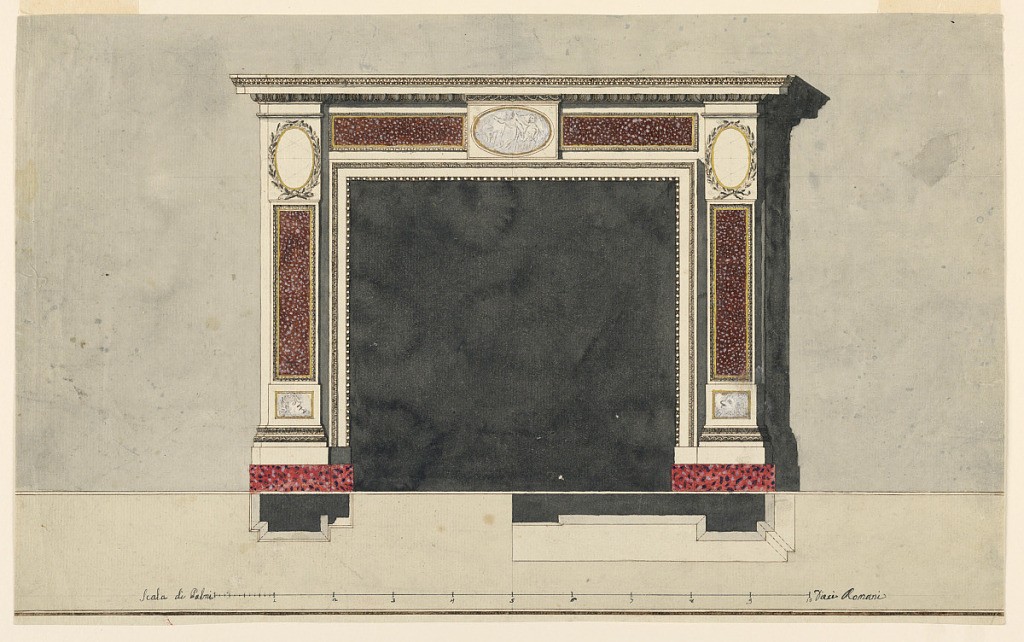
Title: Design for a Chimneypiece
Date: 1780–1800
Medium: Graphite, pen and ink, brush and watercolor on paper
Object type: Drawing
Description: Laterally are pilasters, the shaft of which is divided in three sections. Below are oblongs with bearded masks lying in panels. The central sections have a somewhat smaller width than the other sections. They show panels of colored marble. In the upper sections are ovoidal medallions, framed by branches. The inner frame consists of moldings. Above it is in the center an oblong with an ovoidal medallion with figures. Laterally are parts of a receding frieze showing marble panels. On top are cornices of an entablature. The cast shadow is shown. The wall and the floor are slightly colored. Base line. Below are the plans, at left of the lateral parts, at right of the right half of the entablature; and the s cale: Scala di Palmi… Dieci Romani in black ink. Framine line and stripe are below.